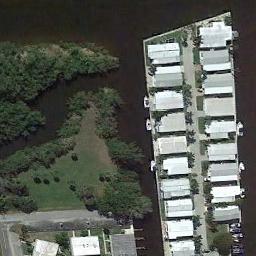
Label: mobile_home_park